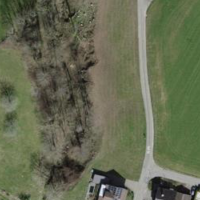
EUNIS habitat code: 52
Species observed at this site:
Pseudochorthippus parallelus
Chorthippus biguttulus
Gomphocerippus rufus